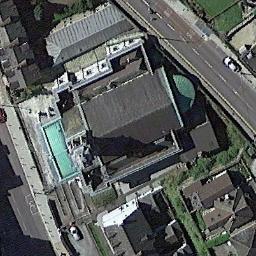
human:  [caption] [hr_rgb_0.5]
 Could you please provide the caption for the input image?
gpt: The church is surrounded by some buildings with a road passed by .

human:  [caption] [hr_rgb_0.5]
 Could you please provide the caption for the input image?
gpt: The church with a tower and the rest of the church has a gray sloping roof .

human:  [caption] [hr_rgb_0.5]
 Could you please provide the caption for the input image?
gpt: This is a church, Surrounded by a thick forest .

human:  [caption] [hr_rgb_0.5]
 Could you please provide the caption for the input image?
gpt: A dark gray prismatic roof with a green domed church on the main house surrounded by trees, Roads and cars .

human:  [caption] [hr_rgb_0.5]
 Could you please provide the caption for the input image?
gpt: A church with a gray roof is by the roadside and beside some buildings .